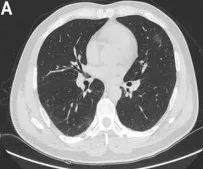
Dynamic change shown on the chest computed tomography manifestations of the patient. (A) On January 30, only small ground-glass opacity (GGO) was seen.
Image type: radiology (ct)